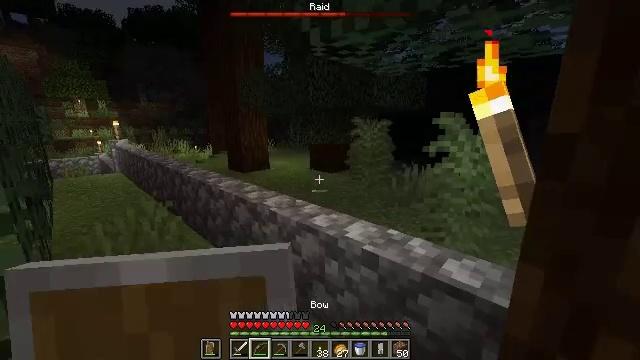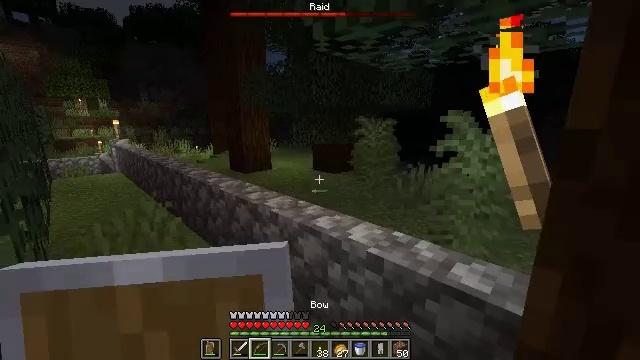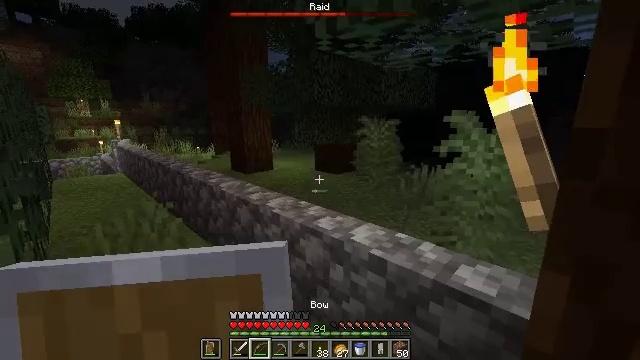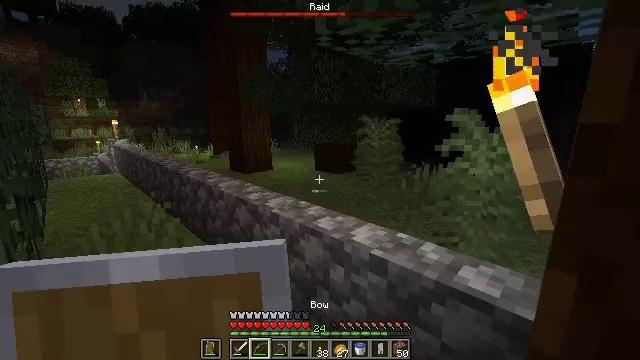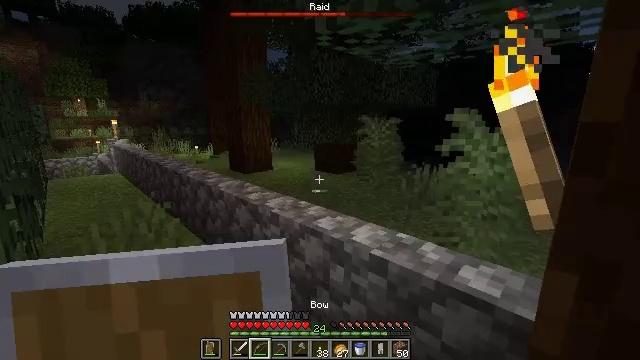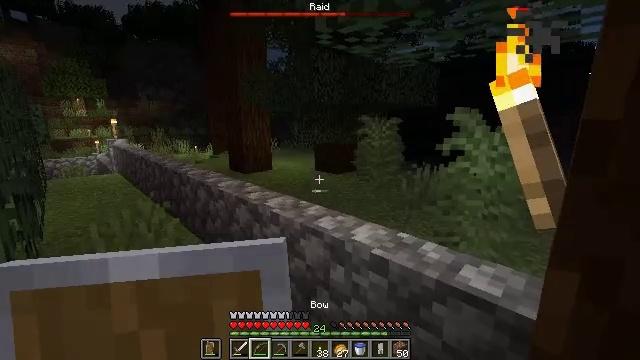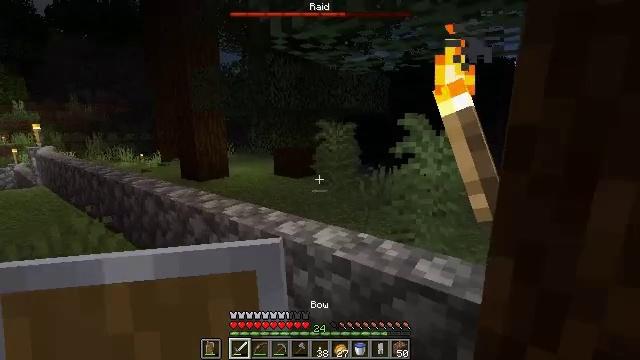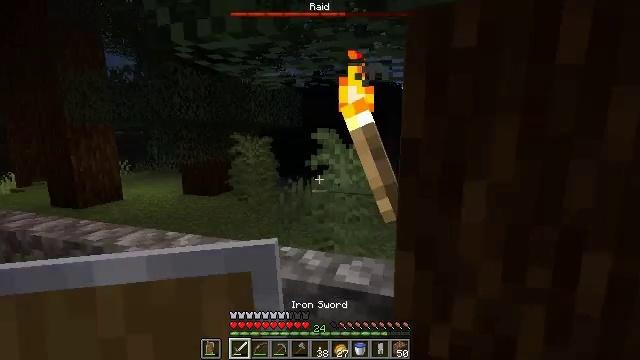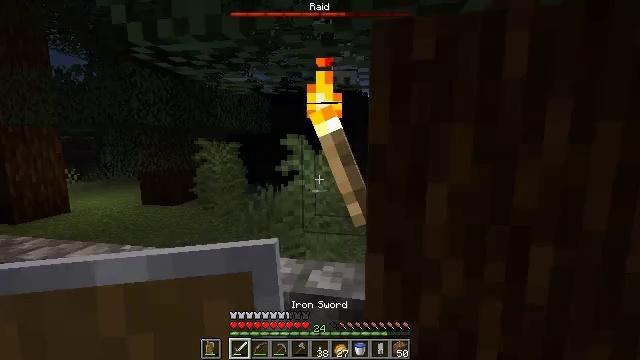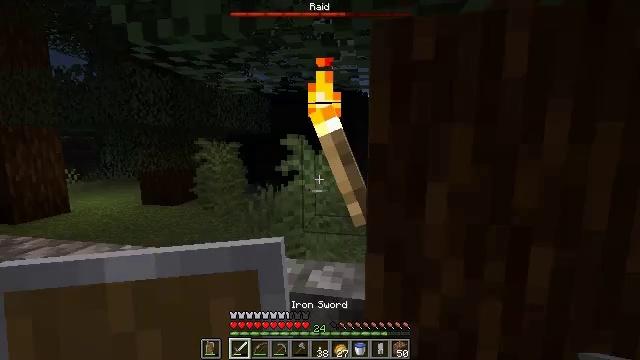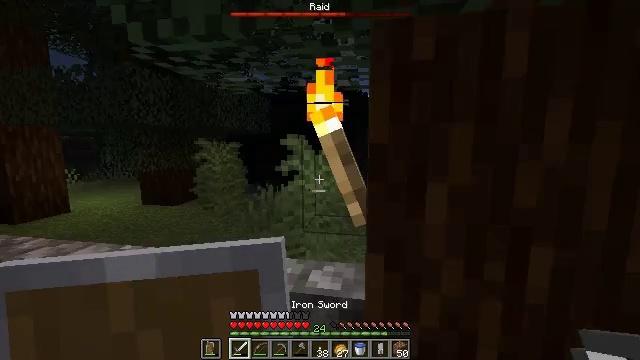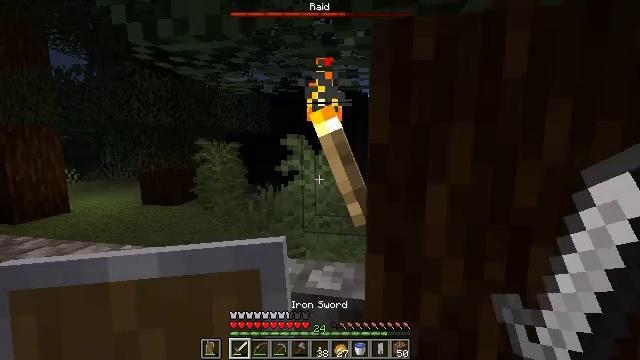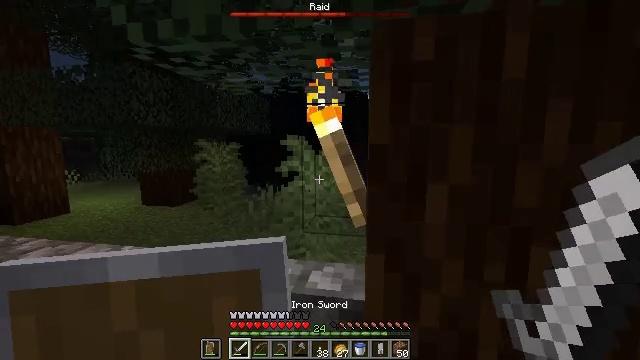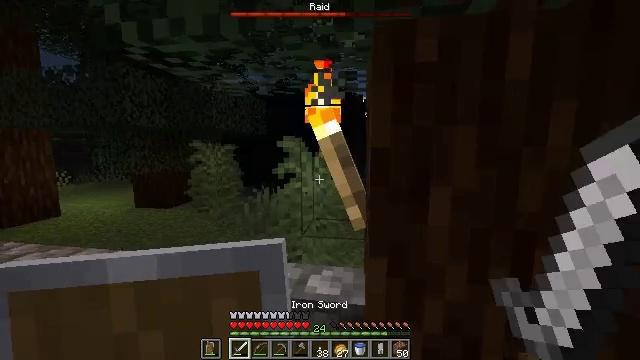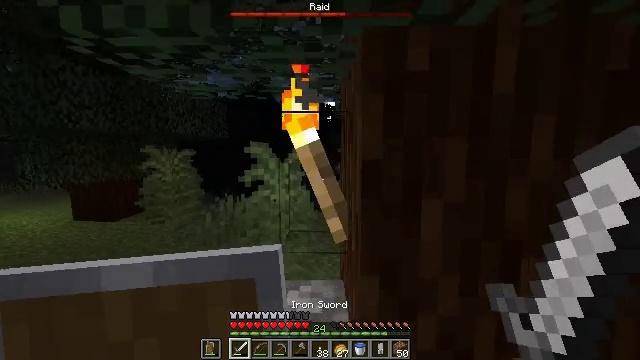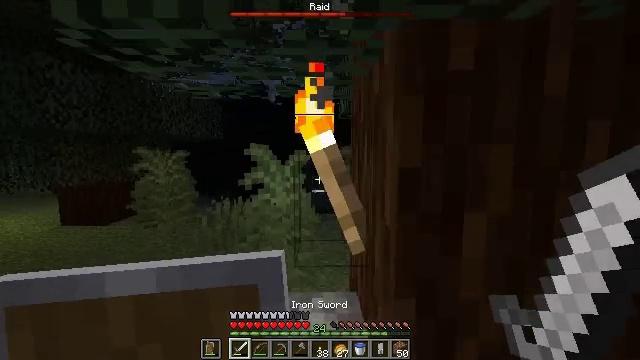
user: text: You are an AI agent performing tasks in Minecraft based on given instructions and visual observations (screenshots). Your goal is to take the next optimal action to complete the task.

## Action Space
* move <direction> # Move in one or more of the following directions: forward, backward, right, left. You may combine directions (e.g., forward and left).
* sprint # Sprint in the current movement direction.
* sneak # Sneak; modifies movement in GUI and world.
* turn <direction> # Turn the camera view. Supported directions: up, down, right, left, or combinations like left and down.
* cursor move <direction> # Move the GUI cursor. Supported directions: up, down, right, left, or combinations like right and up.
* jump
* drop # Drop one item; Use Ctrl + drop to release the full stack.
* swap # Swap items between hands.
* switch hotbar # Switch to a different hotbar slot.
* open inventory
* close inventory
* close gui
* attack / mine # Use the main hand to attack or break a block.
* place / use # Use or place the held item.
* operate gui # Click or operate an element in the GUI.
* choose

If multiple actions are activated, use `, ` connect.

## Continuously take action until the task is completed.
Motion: motion action
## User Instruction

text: Remove the large fern from the terrain.
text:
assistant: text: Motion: no_op
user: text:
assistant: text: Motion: no_op
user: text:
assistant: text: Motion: no_op
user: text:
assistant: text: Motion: no_op
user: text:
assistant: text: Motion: no_op
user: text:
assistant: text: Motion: turn right and up, switch to hotbar 1
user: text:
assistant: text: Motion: turn right and up, switch to hotbar 1
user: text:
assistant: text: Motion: turn right and up, switch to hotbar 1
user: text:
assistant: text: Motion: no_op
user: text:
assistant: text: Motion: no_op
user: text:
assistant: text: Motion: no_op
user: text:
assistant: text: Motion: no_op
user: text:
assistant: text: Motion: move forward and move left, turn right
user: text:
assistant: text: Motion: move forward and move left, turn right and up
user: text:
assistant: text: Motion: move forward and move left, turn right
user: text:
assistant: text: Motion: move forward and move left
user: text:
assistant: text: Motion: move forward and move left
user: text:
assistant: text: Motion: move forward and move left, turn right and up
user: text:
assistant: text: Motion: move forward and move left, turn right
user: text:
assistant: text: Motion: move forward and move left, turn right
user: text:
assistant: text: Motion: move forward and move left, turn right
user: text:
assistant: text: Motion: move forward and move left, turn right
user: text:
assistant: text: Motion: move forward and move left, turn right
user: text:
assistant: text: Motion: move forward and move left, turn right and up
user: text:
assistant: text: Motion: turn right
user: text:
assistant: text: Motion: no_op
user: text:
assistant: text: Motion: attack / mine
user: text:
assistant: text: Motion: attack / mine
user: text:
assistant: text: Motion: attack / mine
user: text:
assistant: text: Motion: no_op